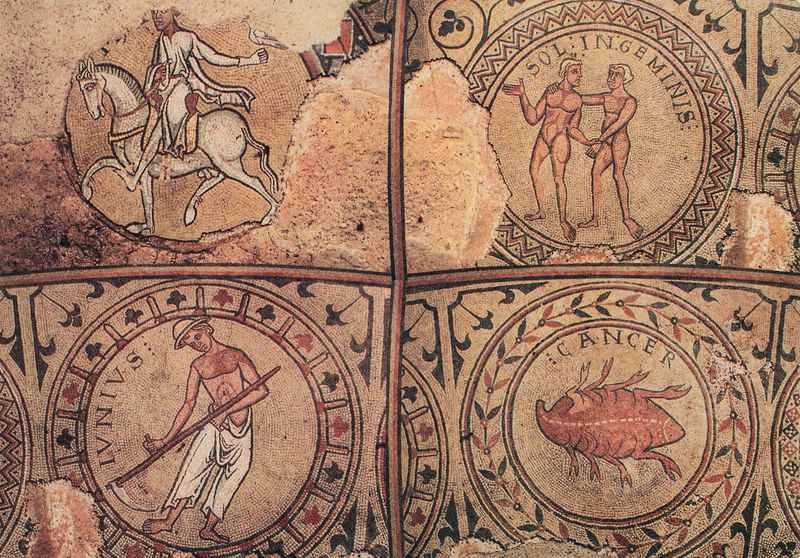
Titel: Mosaik im Chorumgang in der Abtei Saint Philibert in Tournus
Standort: Tournus, Saint Philibert (EU - F)
Schlagwörter: mann, muster, ornament, stein, kreis, pferd, reiter, bauer, mosaik, rom, antik, landwirtschaft, fresko, wandbild, sternzeichen, krebs, römisch, latein